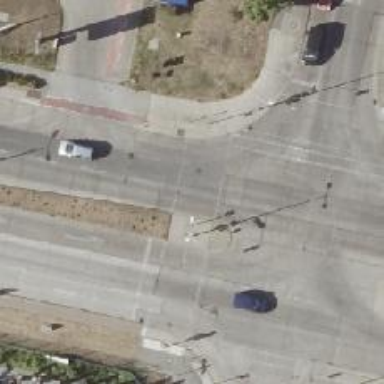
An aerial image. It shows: Road crossing with traffic signals.